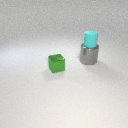
small green metal cube to the left of large gray metal cylinder